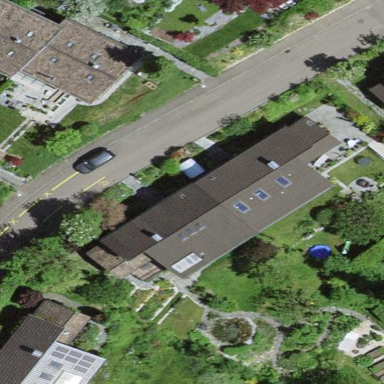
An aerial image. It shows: Semi-detached house.